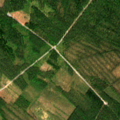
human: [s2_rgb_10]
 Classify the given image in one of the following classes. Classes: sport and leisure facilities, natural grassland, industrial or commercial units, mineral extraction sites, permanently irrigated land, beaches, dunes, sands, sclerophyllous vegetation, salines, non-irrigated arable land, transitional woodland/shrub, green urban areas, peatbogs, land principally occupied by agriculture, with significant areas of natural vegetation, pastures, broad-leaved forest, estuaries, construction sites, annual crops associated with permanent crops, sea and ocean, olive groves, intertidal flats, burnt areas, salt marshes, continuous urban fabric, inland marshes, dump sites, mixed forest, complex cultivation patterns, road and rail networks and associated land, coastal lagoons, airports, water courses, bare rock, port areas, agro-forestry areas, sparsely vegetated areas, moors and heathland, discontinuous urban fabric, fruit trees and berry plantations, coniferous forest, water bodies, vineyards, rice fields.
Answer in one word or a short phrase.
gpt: coniferous forest, transitional woodland/shrub